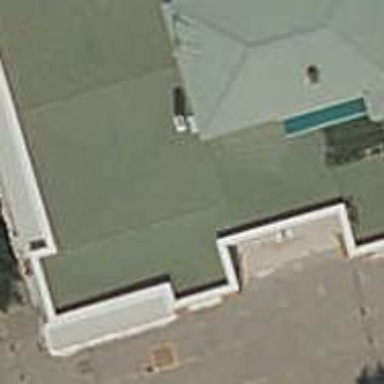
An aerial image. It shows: Car shop.